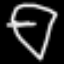
Label: diamond